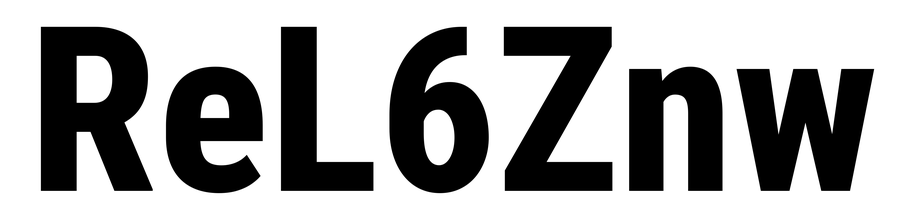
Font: Roboto_Condensed_ExtraBold